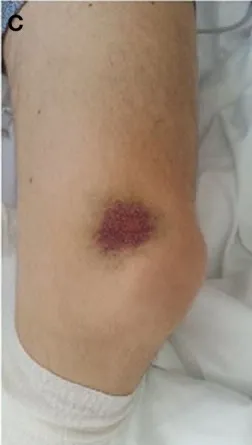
Skin hematomas on the chest wall and lower extremities. Left side of the chest wall. Medial side of the left knee joint.
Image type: medical_photograph (skin_photograph)